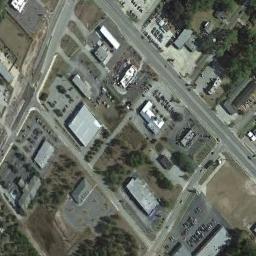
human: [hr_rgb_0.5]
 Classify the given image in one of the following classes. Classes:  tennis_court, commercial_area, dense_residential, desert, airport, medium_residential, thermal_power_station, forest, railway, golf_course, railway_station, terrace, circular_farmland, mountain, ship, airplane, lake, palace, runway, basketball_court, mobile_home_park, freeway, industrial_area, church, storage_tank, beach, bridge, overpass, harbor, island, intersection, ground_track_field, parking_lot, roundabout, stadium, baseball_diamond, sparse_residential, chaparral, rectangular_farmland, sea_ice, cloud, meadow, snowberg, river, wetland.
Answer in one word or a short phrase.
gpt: medium_residential